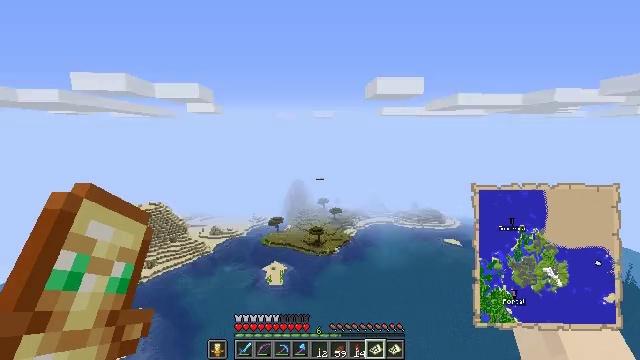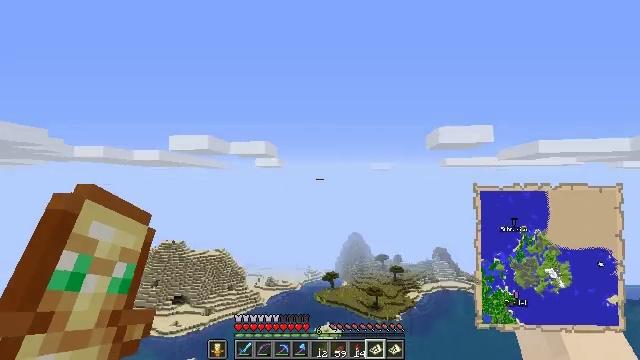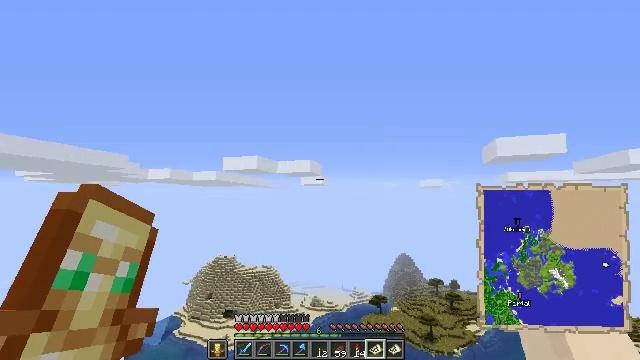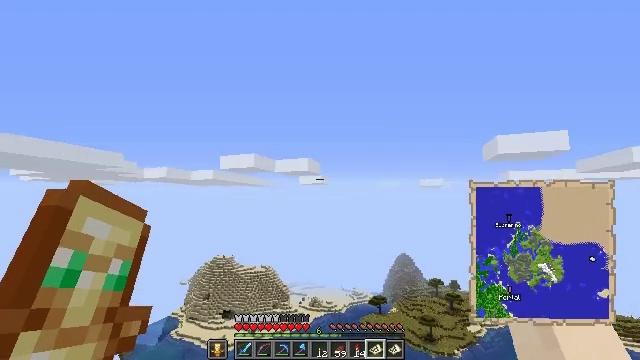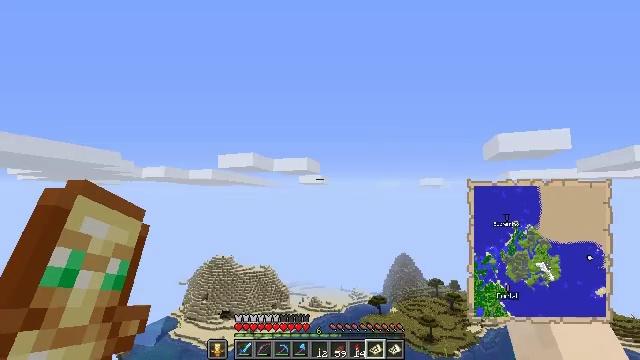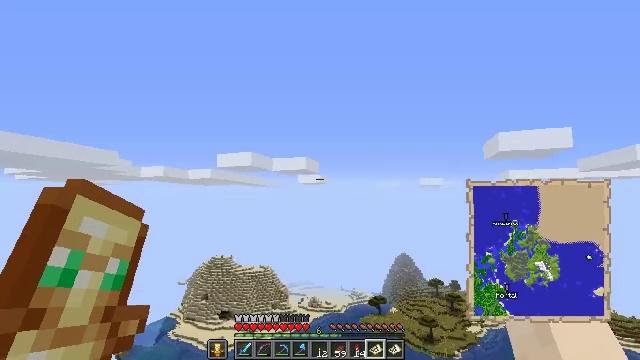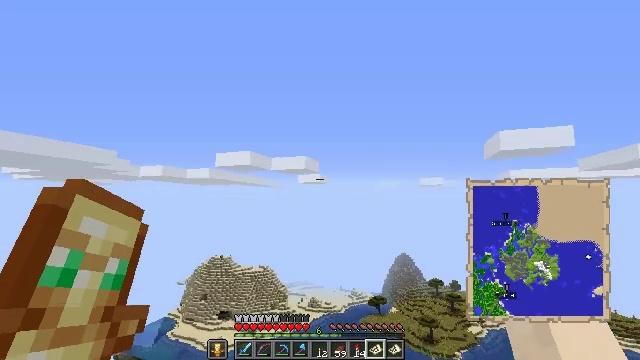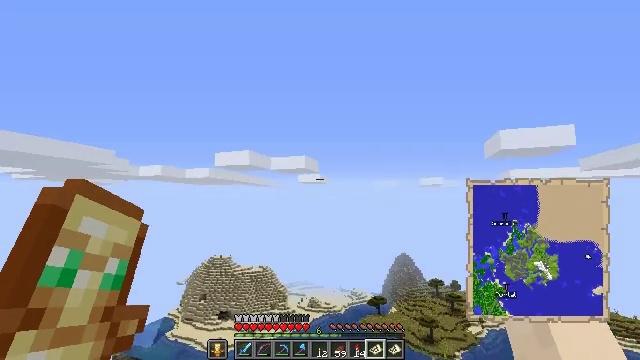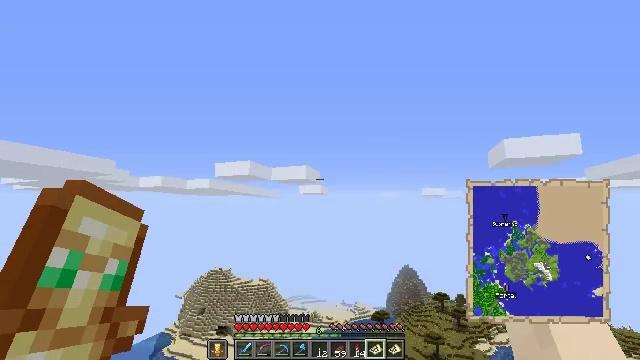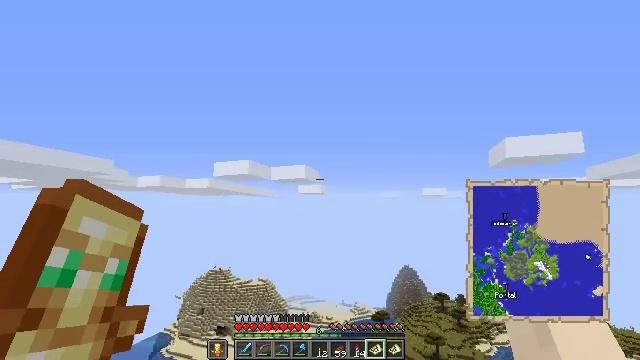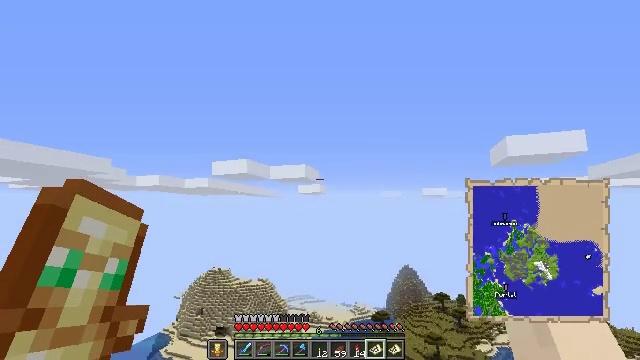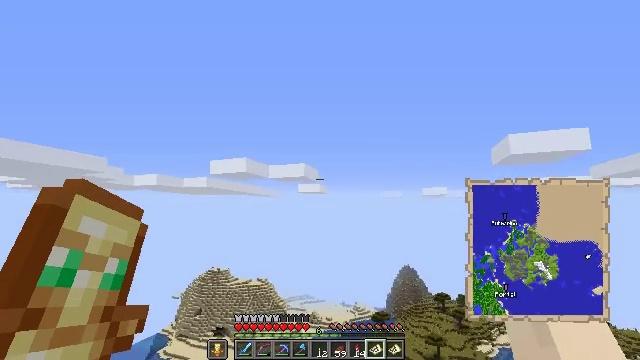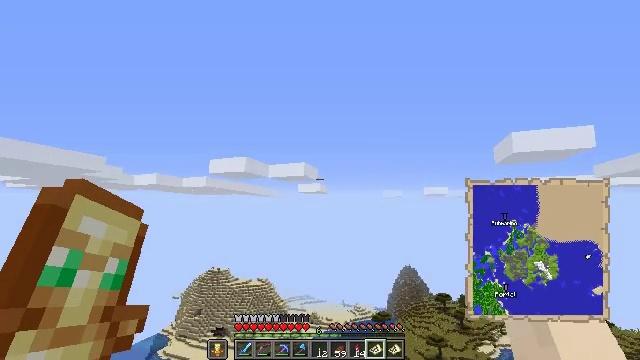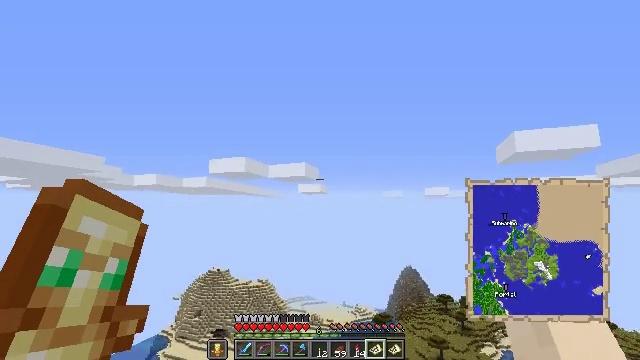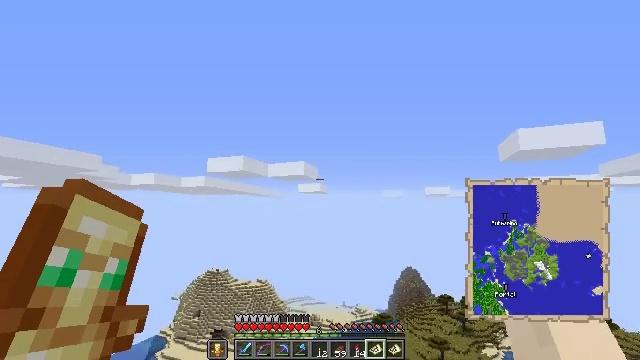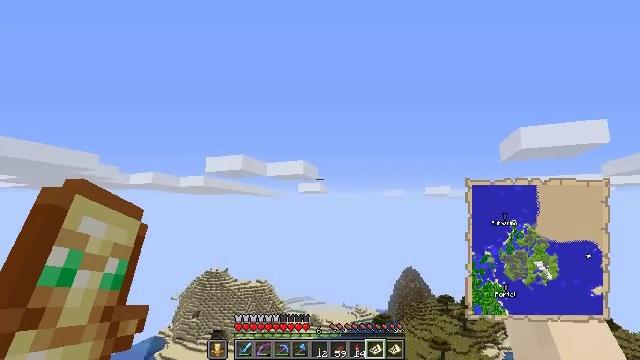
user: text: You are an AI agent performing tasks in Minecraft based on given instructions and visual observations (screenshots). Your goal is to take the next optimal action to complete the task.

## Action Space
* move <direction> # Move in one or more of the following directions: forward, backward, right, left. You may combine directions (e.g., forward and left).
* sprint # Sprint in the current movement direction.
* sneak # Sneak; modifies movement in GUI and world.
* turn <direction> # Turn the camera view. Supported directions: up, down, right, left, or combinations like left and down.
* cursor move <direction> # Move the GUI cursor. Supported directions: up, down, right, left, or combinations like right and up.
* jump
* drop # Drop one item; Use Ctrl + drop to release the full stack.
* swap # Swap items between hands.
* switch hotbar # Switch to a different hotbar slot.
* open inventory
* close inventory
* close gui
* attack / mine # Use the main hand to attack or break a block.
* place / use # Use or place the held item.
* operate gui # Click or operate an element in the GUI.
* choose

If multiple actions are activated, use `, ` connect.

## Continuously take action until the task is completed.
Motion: motion action
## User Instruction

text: Attack the hay block to get hay.
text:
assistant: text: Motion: turn left and up
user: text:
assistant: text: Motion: turn left and up
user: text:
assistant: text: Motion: no_op
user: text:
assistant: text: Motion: no_op
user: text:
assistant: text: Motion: no_op
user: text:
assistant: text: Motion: no_op
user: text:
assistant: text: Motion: no_op
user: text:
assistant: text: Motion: turn up
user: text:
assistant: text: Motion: no_op
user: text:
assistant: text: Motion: no_op
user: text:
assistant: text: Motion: no_op
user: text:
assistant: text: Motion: no_op
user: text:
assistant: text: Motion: no_op
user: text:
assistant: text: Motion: no_op
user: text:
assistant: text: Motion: no_op
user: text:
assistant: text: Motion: no_op
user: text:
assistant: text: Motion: turn down
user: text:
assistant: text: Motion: turn down
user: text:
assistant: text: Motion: no_op
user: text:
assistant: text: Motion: turn right and down
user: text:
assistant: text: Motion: turn right
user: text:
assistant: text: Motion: no_op
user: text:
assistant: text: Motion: no_op
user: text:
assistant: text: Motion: no_op
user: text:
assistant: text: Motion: no_op
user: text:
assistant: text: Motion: no_op
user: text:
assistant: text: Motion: no_op
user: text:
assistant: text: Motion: no_op
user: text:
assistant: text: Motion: no_op
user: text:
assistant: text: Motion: turn right and down